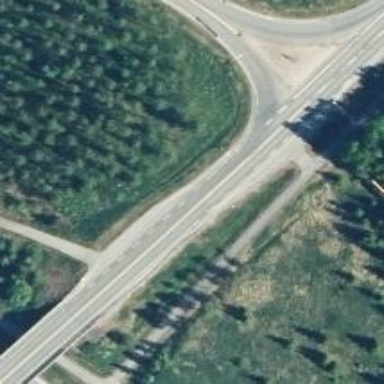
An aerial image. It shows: Asphalt trunk highway.